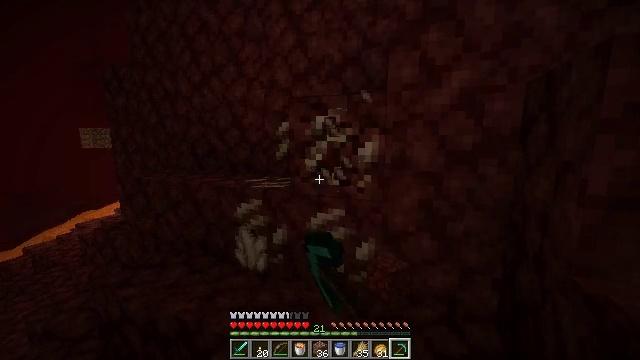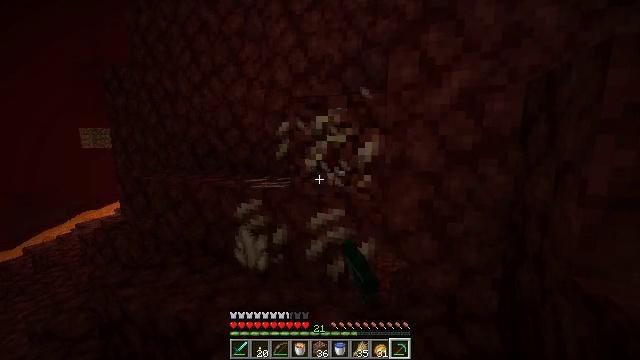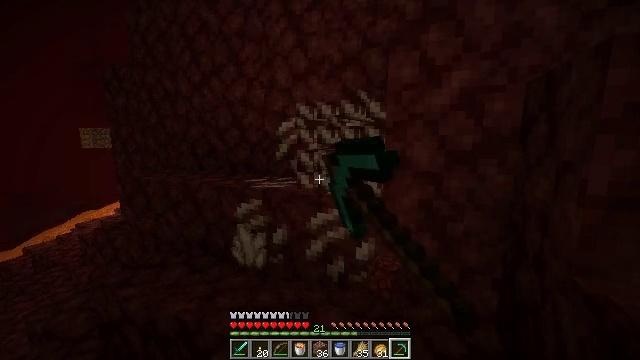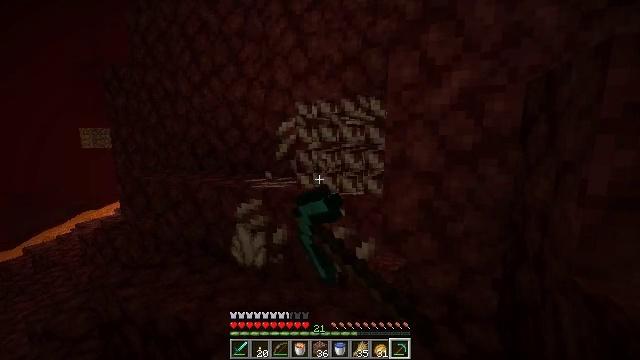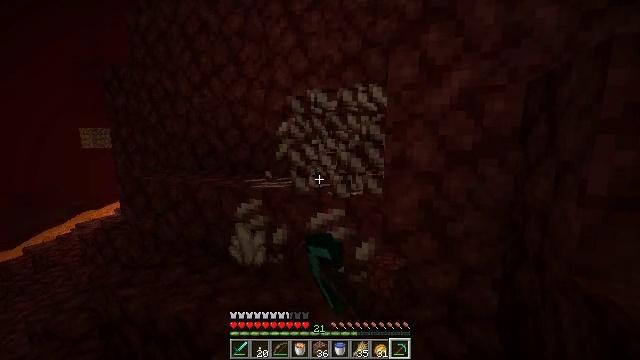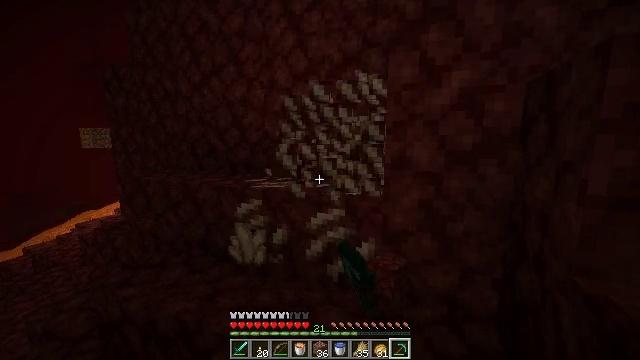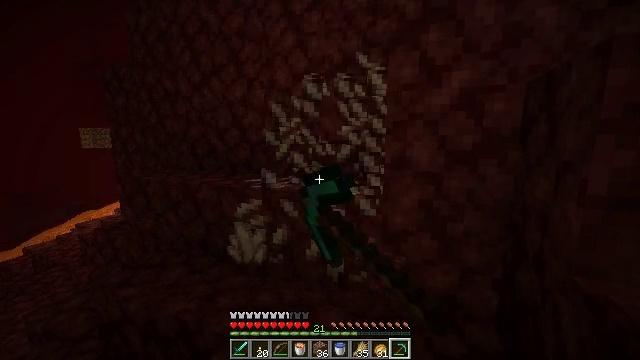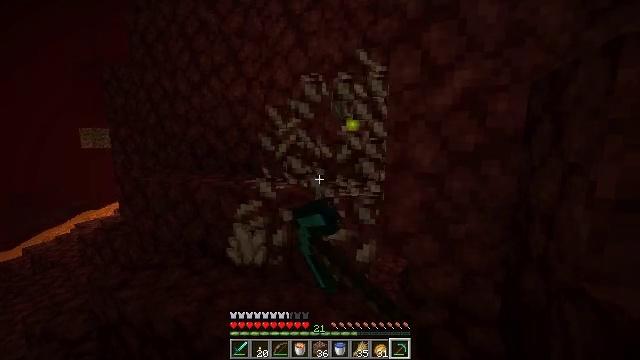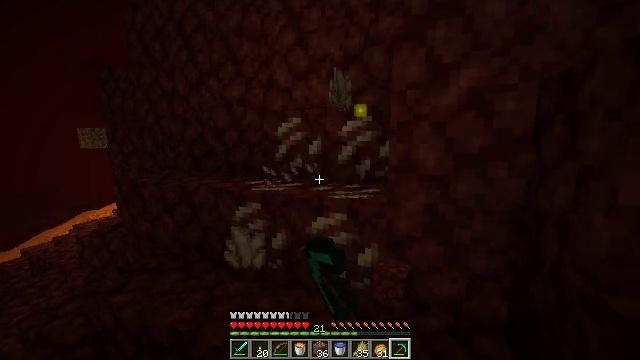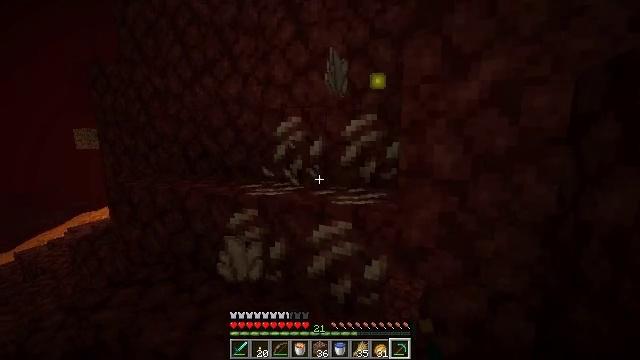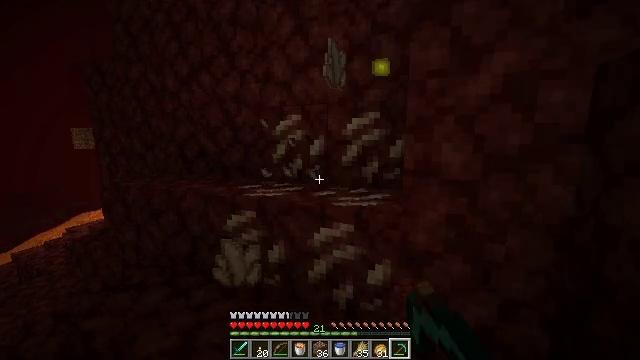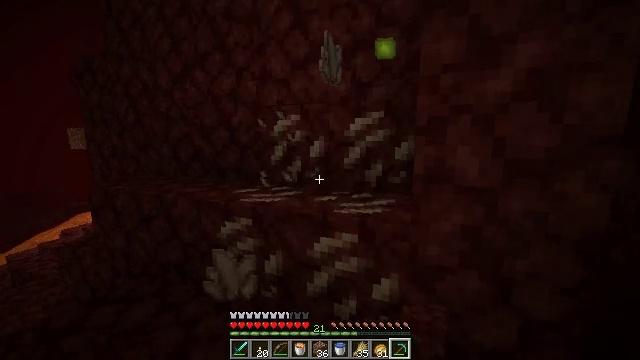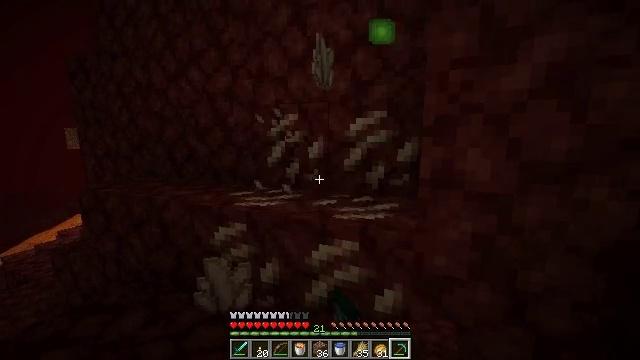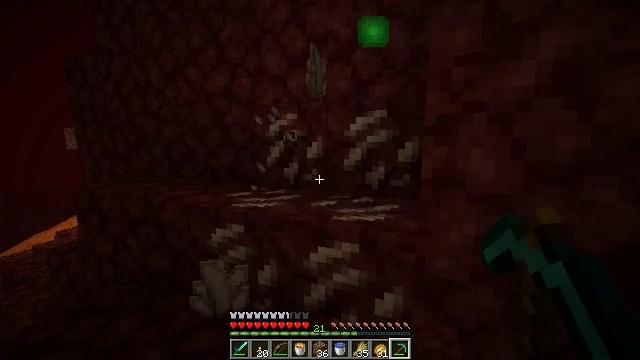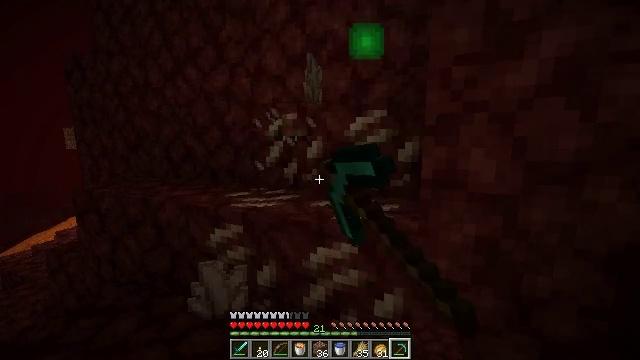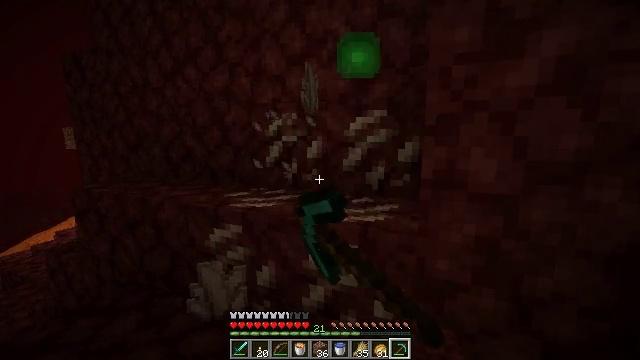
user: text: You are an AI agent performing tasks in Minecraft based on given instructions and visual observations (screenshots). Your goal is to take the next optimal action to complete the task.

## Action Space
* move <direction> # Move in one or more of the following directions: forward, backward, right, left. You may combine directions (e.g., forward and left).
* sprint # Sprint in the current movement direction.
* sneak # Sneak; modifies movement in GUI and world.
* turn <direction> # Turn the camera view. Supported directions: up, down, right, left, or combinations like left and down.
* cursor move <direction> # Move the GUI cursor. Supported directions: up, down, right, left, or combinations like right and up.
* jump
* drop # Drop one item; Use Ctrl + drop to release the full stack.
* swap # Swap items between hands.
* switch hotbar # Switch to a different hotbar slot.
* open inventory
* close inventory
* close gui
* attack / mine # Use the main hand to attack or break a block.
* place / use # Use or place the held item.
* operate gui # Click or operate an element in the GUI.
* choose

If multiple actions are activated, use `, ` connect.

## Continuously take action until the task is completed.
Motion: motion action
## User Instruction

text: Mine nether quartz ore in the Nether.
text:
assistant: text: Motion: attack / mine
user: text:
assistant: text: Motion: attack / mine
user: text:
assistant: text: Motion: attack / mine
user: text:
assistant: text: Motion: attack / mine
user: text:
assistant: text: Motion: attack / mine
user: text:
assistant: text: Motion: attack / mine
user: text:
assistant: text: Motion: move forward, attack / mine
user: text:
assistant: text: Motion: move forward, attack / mine
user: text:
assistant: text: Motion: move forward, attack / mine
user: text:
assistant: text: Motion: move forward, attack / mine
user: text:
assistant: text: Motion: attack / mine
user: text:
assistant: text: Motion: attack / mine
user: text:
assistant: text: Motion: attack / mine
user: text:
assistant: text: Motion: attack / mine
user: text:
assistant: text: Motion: attack / mine
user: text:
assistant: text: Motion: attack / mine
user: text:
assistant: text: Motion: attack / mine
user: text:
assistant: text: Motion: attack / mine
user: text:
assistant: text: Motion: attack / mine
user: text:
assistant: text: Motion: attack / mine
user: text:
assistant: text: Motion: attack / mine
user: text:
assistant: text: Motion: attack / mine
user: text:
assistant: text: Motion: attack / mine
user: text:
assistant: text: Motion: attack / mine
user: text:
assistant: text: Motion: attack / mine
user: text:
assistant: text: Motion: attack / mine
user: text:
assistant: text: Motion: turn right, attack / mine
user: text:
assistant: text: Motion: turn right, attack / mine
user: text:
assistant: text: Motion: turn right, attack / mine
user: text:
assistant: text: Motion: turn right, attack / mine